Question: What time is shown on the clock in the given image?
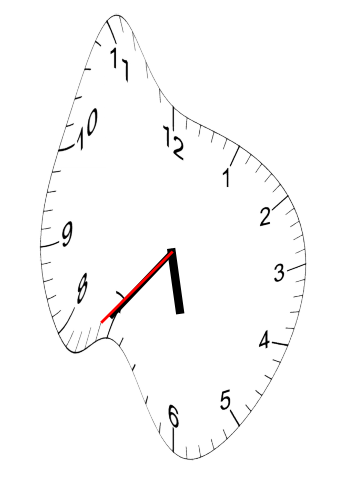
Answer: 05:36:37